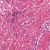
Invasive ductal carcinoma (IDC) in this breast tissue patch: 0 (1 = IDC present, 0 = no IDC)